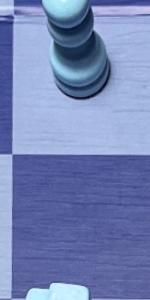
Label: Empty